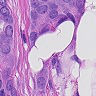
Metastatic tissue present: yes